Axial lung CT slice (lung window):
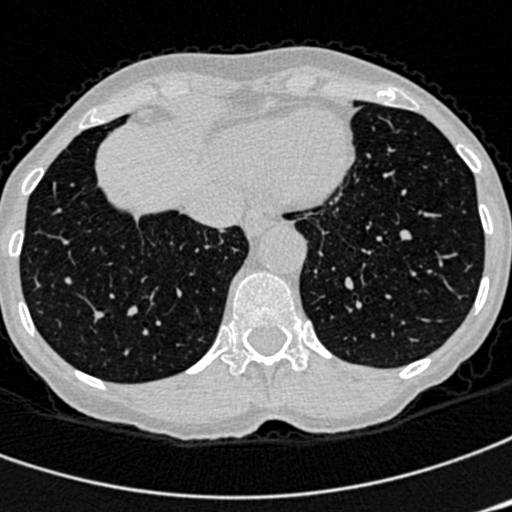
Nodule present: no